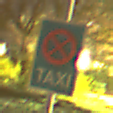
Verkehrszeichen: Taxenstand
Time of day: Night
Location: Outdoor (Suburban)
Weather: Clear
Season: NotSpecified
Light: Artificial